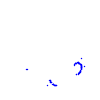
Particle: pion